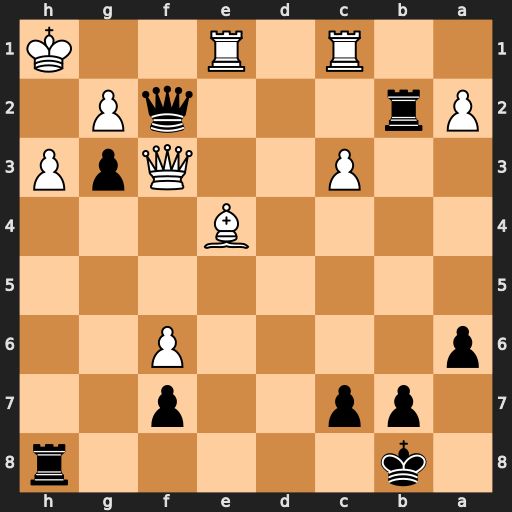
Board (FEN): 1k5r/1pp2p2/p4P2/8/4B3/2P2QpP/Pr3qP1/2R1R2K
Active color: b
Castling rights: -
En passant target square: -
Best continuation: Rxh3+ gxh3 Qh2#